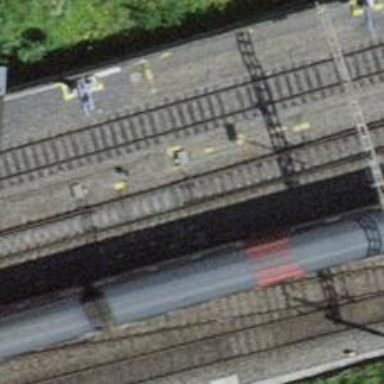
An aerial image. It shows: Railway switch.